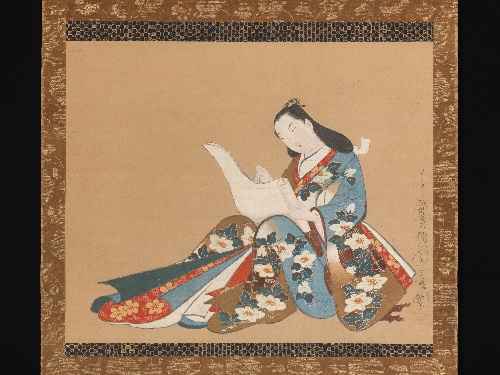
Title: 懐月堂度辰筆　文を書く遊女図|Courtesan Writing a Letter
Artist: Kaigetsudō Doshin
Artist bio: Japanese, active 1711–1736
Date: ca. 1715
Object type: Hanging scroll
Classification: Paintings
Medium: Hanging scroll; ink and color on paper
Culture: Japan
Period: Edo period (1615–1868)
Dimensions: Image: 19 1/2 × 23 5/8 in. (49.5 × 60 cm)
Overall with mounting: 53 × 28 13/16 in. (134.6 × 73.2 cm)
Department: Asian Art
Credit line: Mary Griggs Burke Collection, Gift of the Mary and Jackson Burke Foundation, 2015
Accession year: 2015
Repository: Metropolitan Museum of Art, New York, NY
Tags: Women|Writing